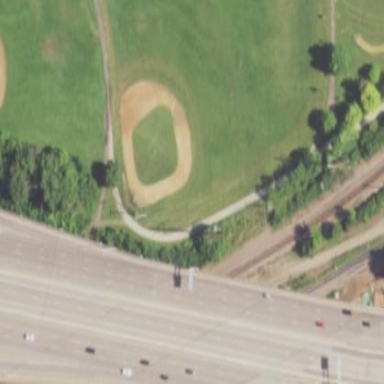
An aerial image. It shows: Dirt baseball pitch for leisure land sports.